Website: lowes
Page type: payment
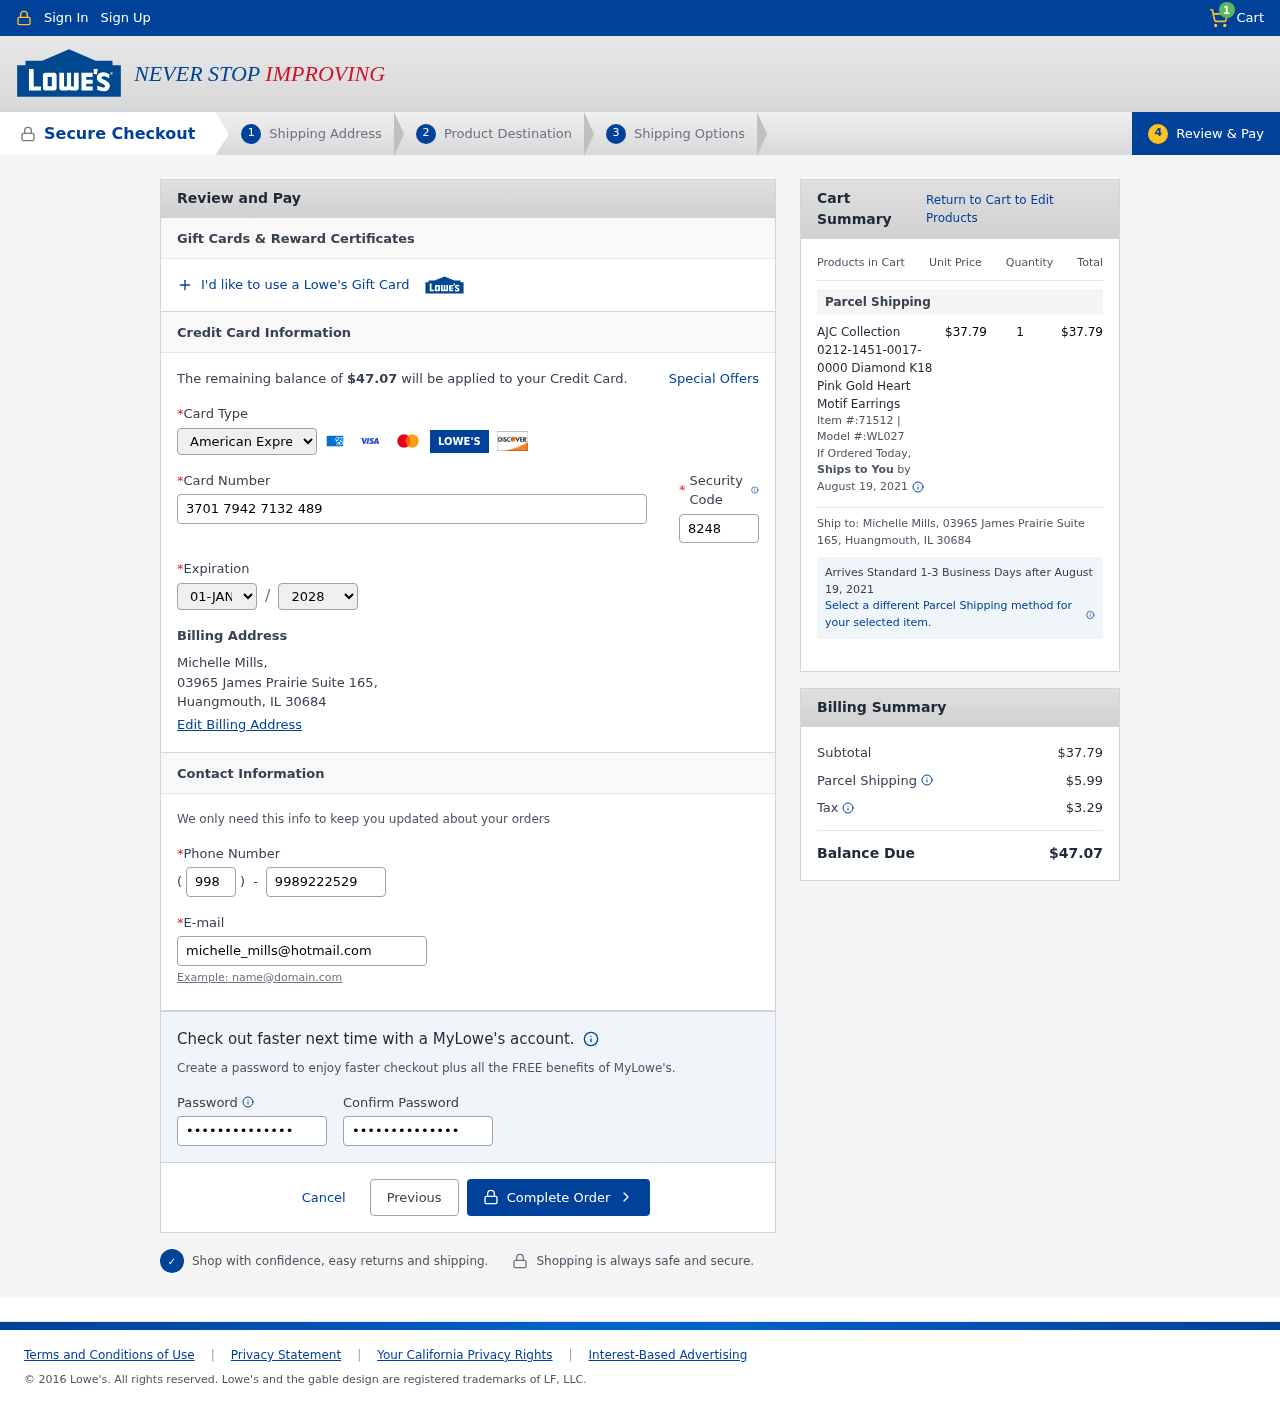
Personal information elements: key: PII_CARD_CVV
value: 8248
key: PII_CARD_EXPIRY_MONTH
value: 01
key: PII_CARD_EXPIRY_YEAR
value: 28
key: PII_CARD_NUMBER
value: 3701 7942 7132 489
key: PII_CARD_TYPE
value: American Express
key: PII_CITY_STATE_ZIP
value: Huangmouth, IL 30684
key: PII_EMAIL
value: michelle_mills@hotmail.com
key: PII_FULLNAME
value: Michelle Mills,
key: PII_PHONE
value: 9989222529
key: PII_PHONE_AREA
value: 998
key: PII_STREET
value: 03965 James Prairie Suite 165,
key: PII_FULLNAME2
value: Michelle Mills
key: PII_STREET2
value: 03965 James Prairie Suite 165
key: PII_CITY_STATE_ZIP2
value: Huangmouth, IL 30684
Product elements: key: PRODUCT1_NAME
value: AJC Collection 0212-1451-0017-0000 Diamond K18 Pink Gold Heart Motif Earrings
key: PRODUCT1_PRICE
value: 37.79
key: PRODUCT1_QUANTITY
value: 1
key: PRODUCT1_ITEM
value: Item #:71512
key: PRODUCT1_MODEL
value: Model #:WL027
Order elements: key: ORDER_NUM_ITEMS
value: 1
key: ORDER_TOTAL
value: $47.07
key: ORDER_SHIPPING_DATE
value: August 19, 2021
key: ORDER_SUBTOTAL
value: $37.79
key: ORDER_SHIPPING_DATE2
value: August 19, 2021
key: ORDER_SHIPPING_COST
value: $5.99
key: ORDER_TAX
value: $3.29